Question: In the database of my Android App, I am trying to update the value of specific cell of the column but getting error 'NO SUCH COLUMN'.
I am trying this query in my Database Handler class,
'''
public void addVote(String politicianname,int vote)
{
ContentValues values=new ContentValues();
values.put(KEY_TOTALVOTES, vote);
db.update(TABLE_POLLINGVOTES, values, KEY_POLITICIANNAMES=politicianname, null);
}
'''
This is where i am creating table,
'''
String CREATE_POLLINGVOTES_TABLE="CREATE TABLE pollingvotes(politiciannames TEXT, totalvotes NUMERIC)";
db.execSQL(CREATE_POLLINGVOTES_TABLE);
'''
This is where is adding names in 'TABLE_POLLINGVOTES',
'''
public void addPoliticianNames() //This method is called before calling 'addVote' Method
{
deleteTable();
String[] a = {"I","Me","Myself"};
ContentValues values = new ContentValues();
for (int i = 0; i < a.length; i++)
{
values.put(KEY_POLITICIANNAMES, a[i]);
db.insert(TABLE_POLLINGVOTES, null, values);
}
}
'''
Here is my LogCat,
'''
10-31 05:35:45.463: E/AndroidRuntime(1169): FATAL EXCEPTION: main
10-31 05:35:45.463: E/AndroidRuntime(1169): android.database.sqlite.SQLiteException: no such column: I (code 1): , while compiling: UPDATE pollingvotes SET totalvotes=? WHERE I
10-31 05:35:45.463: E/AndroidRuntime(1169): at android.database.sqlite.SQLiteConnection.nativePrepareStatement(Native Method)
10-31 05:35:45.463: E/AndroidRuntime(1169): at android.database.sqlite.SQLiteConnection.acquirePreparedStatement(SQLiteConnection.java:882)
10-31 05:35:45.463: E/AndroidRuntime(1169): at android.database.sqlite.SQLiteConnection.prepare(SQLiteConnection.java:493)
10-31 05:35:45.463: E/AndroidRuntime(1169): at android.database.sqlite.SQLiteSession.prepare(SQLiteSession.java:588)
10-31 05:35:45.463: E/AndroidRuntime(1169): at android.database.sqlite.SQLiteProgram.<init>(SQLiteProgram.java:58)
10-31 05:35:45.463: E/AndroidRuntime(1169): at android.database.sqlite.SQLiteStatement.<init>(SQLiteStatement.java:31)
10-31 05:35:45.463: E/AndroidRuntime(1169): at android.database.sqlite.SQLiteDatabase.updateWithOnConflict(SQLiteDatabase.java:1563)
10-31 05:35:45.463: E/AndroidRuntime(1169): at android.database.sqlite.SQLiteDatabase.update(SQLiteDatabase.java:1514)
10-31 05:35:45.463: E/AndroidRuntime(1169): at com.example.polling.DBAdapter.addVote(DBAdapter.java:134)
10-31 05:35:45.463: E/AndroidRuntime(1169): at com.example.polling.VotePage.onClick(VotePage.java:42)
10-31 05:35:45.463: E/AndroidRuntime(1169): at android.view.View.performClick(View.java:4204)
10-31 05:35:45.463: E/AndroidRuntime(1169): at android.view.View$PerformClick.run(View.java:17355)
10-31 05:35:45.463: E/AndroidRuntime(1169): at android.os.Handler.handleCallback(Handler.java:725)
10-31 05:35:45.463: E/AndroidRuntime(1169): at android.os.Handler.dispatchMessage(Handler.java:92)
10-31 05:35:45.463: E/AndroidRuntime(1169): at android.os.Looper.loop(Looper.java:137)
10-31 05:35:45.463: E/AndroidRuntime(1169): at android.app.ActivityThread.main(ActivityThread.java:5041)
10-31 05:35:45.463: E/AndroidRuntime(1169): at java.lang.reflect.Method.invokeNative(Native Method)
10-31 05:35:45.463: E/AndroidRuntime(1169): at java.lang.reflect.Method.invoke(Method.java:511)
10-31 05:35:45.463: E/AndroidRuntime(1169): at com.android.internal.os.ZygoteInit$MethodAndArgsCaller.run(ZygoteInit.java:793)
10-31 05:35:45.463: E/AndroidRuntime(1169): at com.android.internal.os.ZygoteInit.main(ZygoteInit.java:560)
'''
This is how my database looks,

Where I am getting wrong,
Please help,
Thanks.
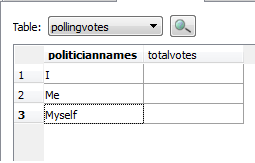
Answer: '''
db.update(TABLE_POLLINGVOTES, values, KEY_POLITICIANNAMES + "='" + politicianname + "'", null);
'''
You forgot to quote the '=' sign in the query.